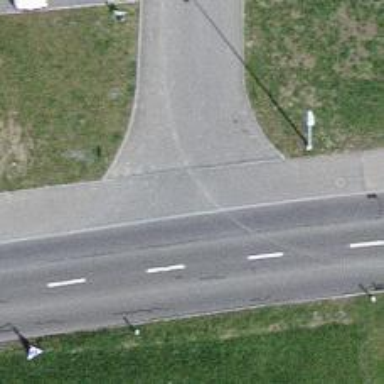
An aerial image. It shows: Unmarked crossing on the road.